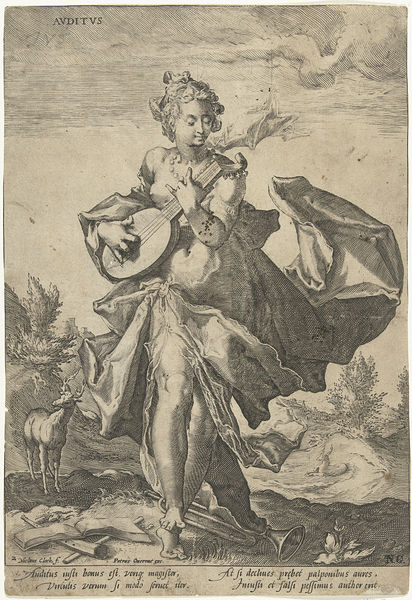
Titel: Gehoor
Künstler: Nicolaes Jansz. Clock
Standort: Amsterdam
Institution: Rijksmuseum
Schlagwörter: himmel, landschaft, brust, frau, schmuck, tier, falten, instrument, wind, gewand, gitarre, instrumente, musik, perlen, schrift, kette, nabel, halbnackt, knie, buch, stich, buchseite, flöte, hirsch, reh, laute, mandoline, saiteninstrument, posaune, kupferstich, latein, trompete